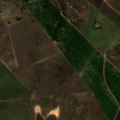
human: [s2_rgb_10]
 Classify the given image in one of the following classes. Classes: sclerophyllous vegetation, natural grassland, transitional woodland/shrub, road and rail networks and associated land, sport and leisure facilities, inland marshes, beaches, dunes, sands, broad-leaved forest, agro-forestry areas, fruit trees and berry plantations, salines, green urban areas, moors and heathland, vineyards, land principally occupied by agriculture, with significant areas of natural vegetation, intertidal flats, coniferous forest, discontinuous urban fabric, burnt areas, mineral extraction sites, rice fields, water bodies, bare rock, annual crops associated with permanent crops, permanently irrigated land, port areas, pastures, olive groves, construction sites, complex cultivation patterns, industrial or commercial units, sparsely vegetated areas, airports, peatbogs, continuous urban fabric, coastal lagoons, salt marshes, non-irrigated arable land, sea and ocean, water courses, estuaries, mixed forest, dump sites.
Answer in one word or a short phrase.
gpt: pastures, agro-forestry areas, transitional woodland/shrub, water bodies